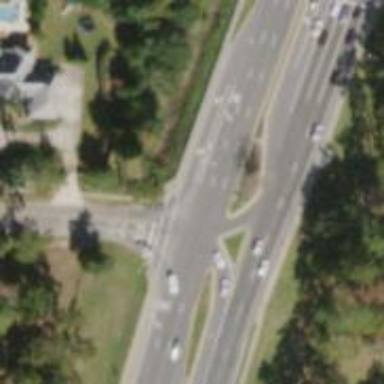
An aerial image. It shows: Marked crossing on footway.